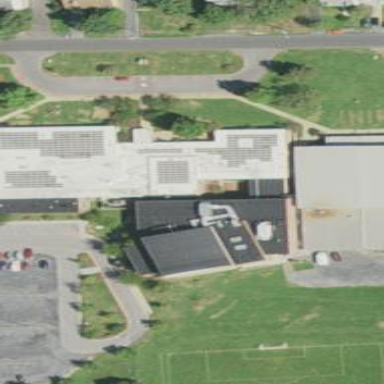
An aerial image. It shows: School building.